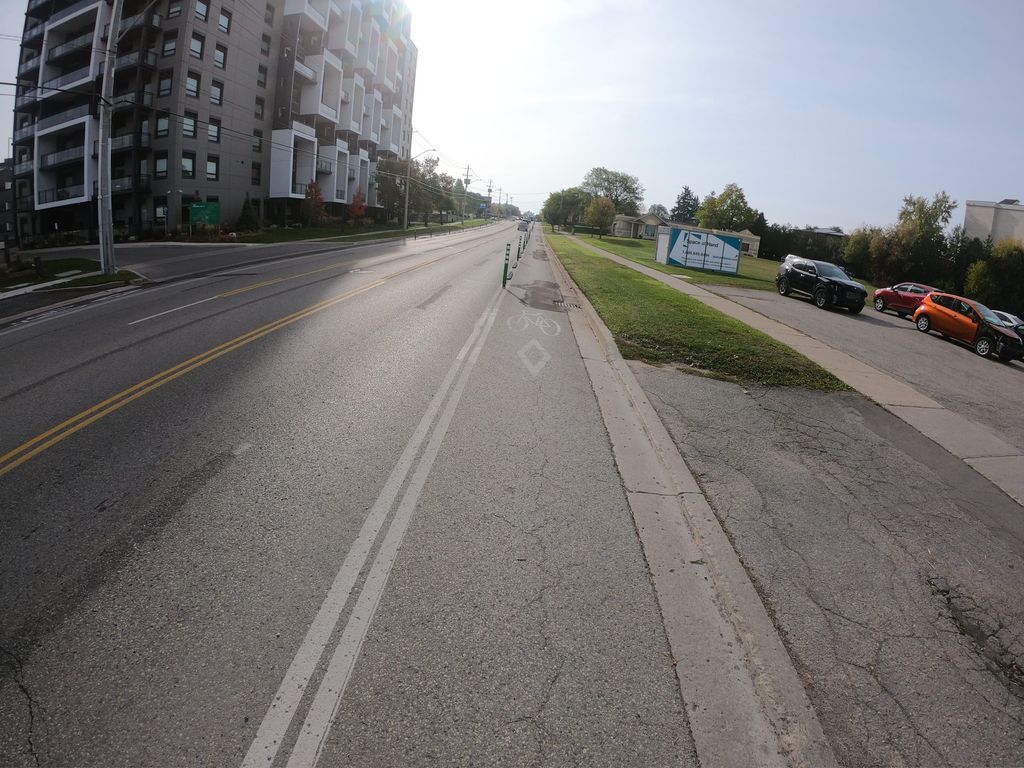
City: kitchener-waterloo